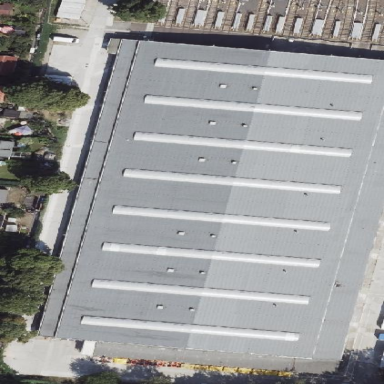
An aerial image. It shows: Commercial building with gabled roof.